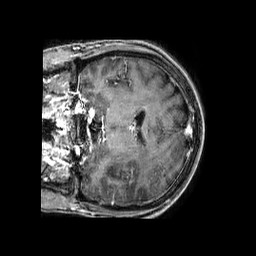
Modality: T1w
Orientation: coronal
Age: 41
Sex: male
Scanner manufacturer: philips
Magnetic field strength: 3 T
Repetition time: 0.007121 s
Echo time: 0.003292 s